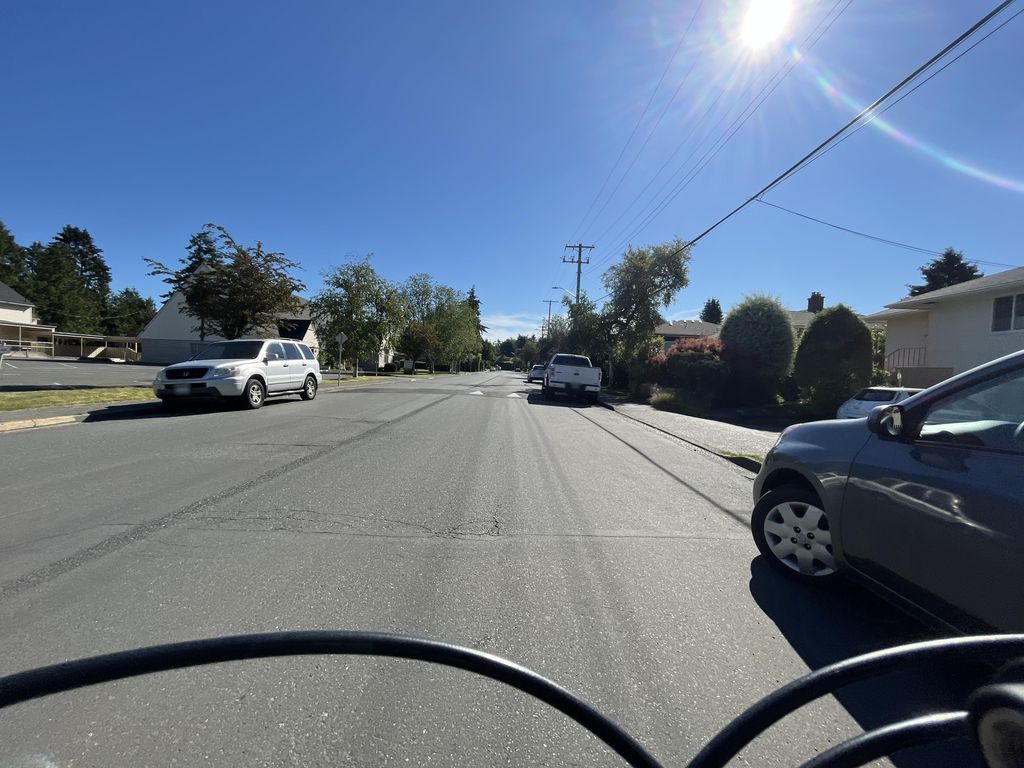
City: victoria